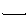
Label: line